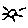
Label: sun